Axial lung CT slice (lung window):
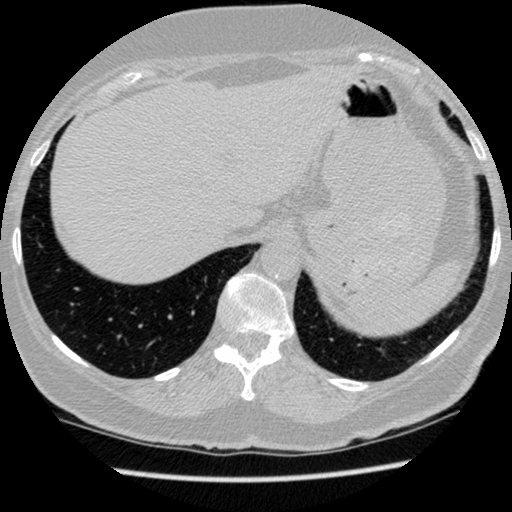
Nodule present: no